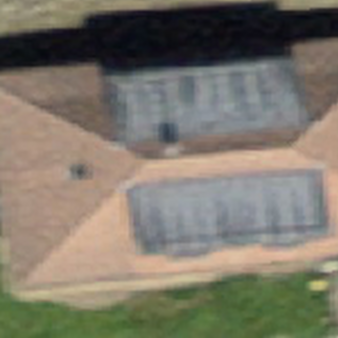
Label: other